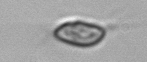
Label: Chrysochromulina